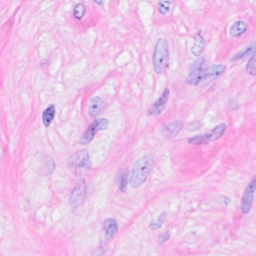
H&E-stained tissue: Breast